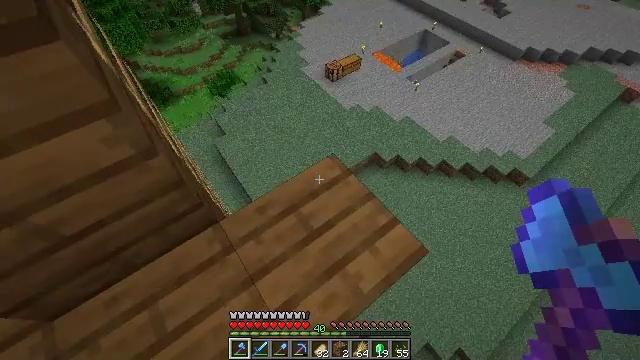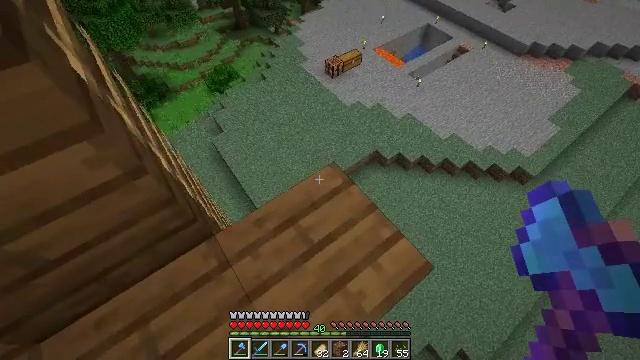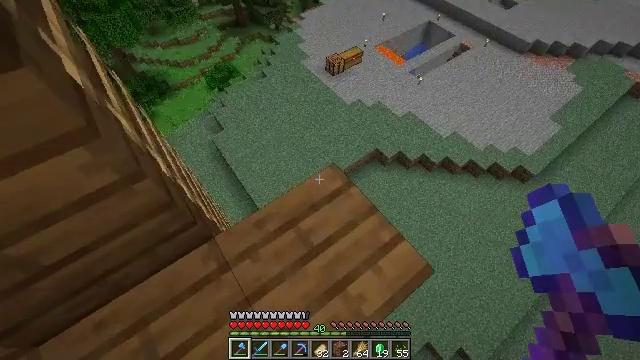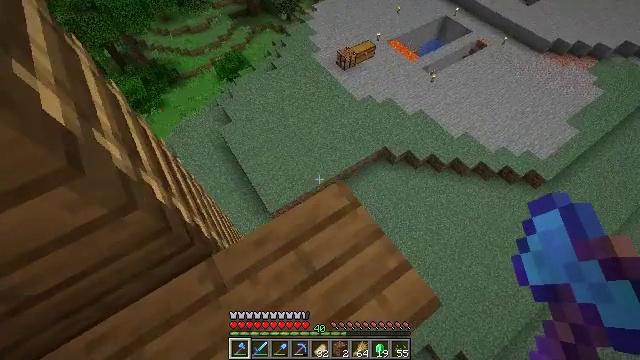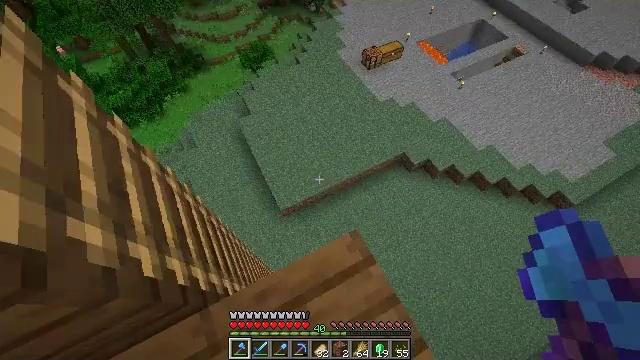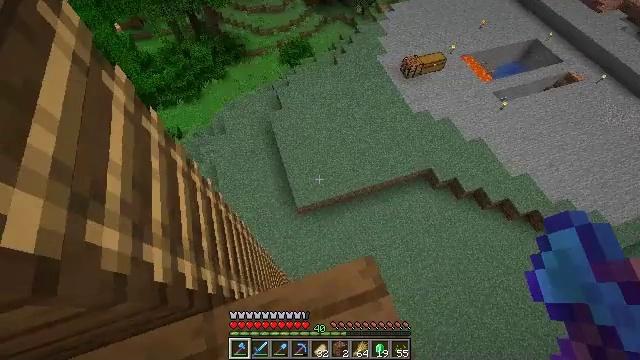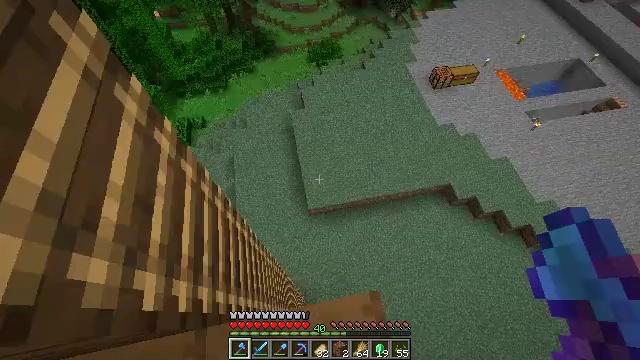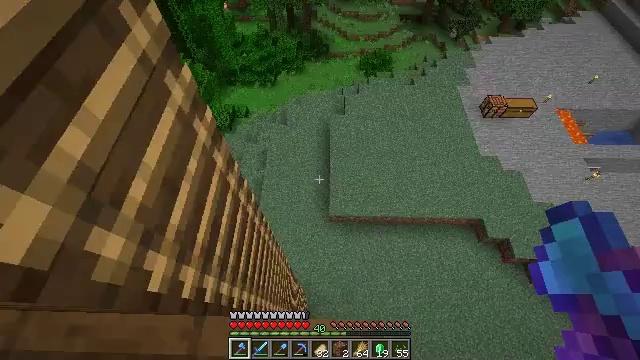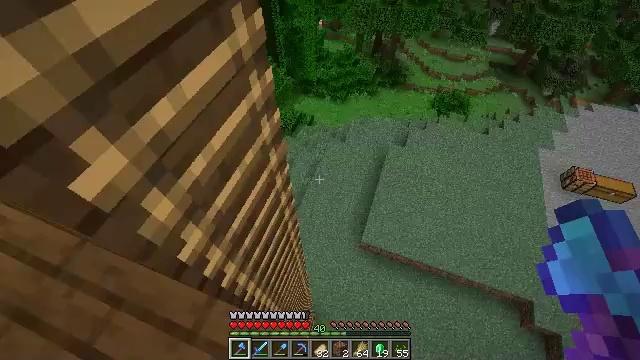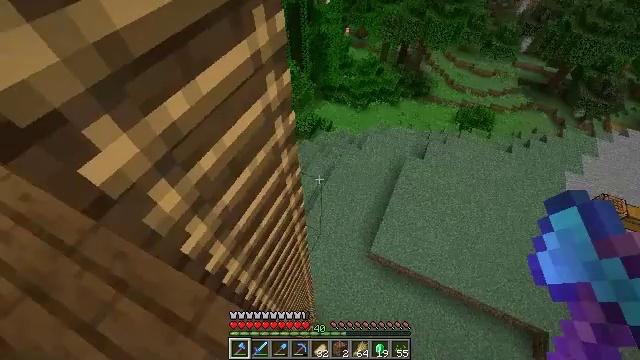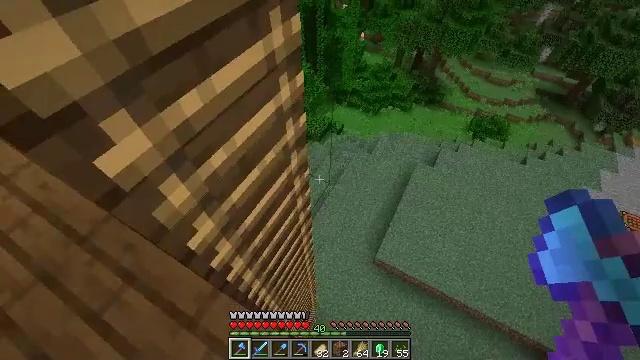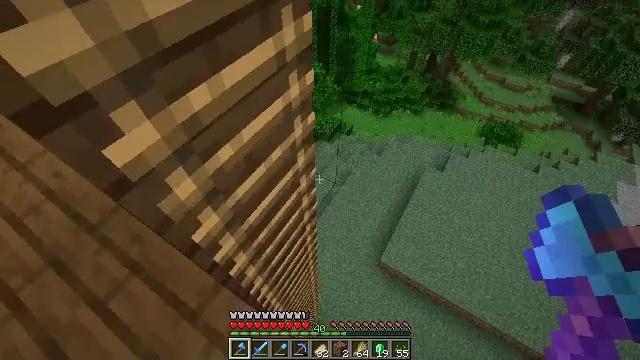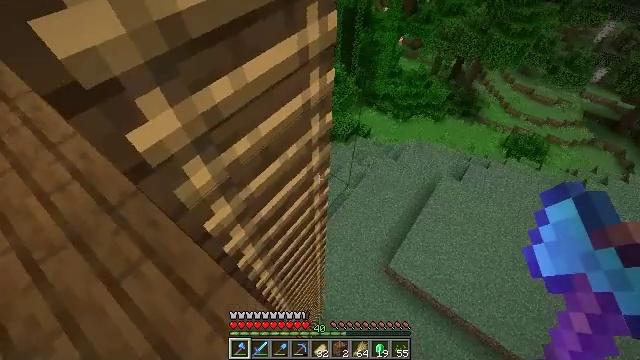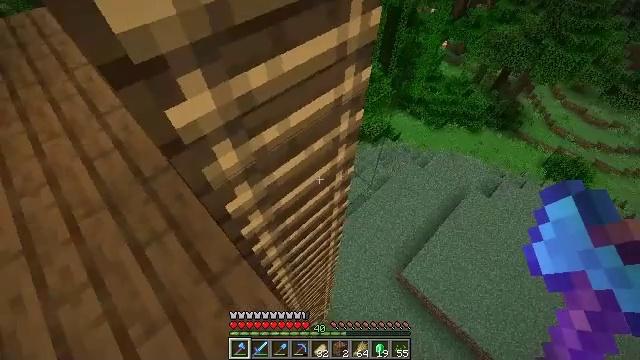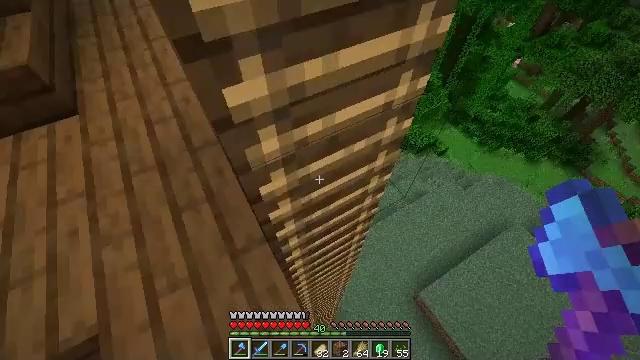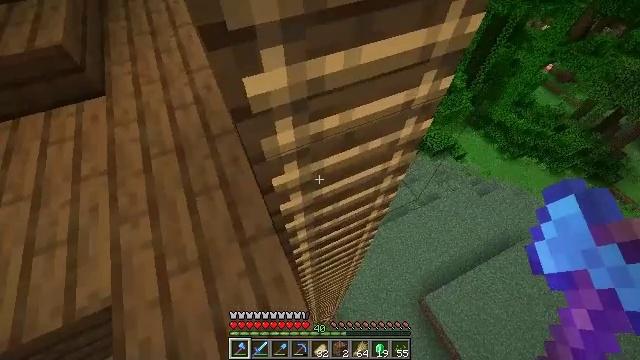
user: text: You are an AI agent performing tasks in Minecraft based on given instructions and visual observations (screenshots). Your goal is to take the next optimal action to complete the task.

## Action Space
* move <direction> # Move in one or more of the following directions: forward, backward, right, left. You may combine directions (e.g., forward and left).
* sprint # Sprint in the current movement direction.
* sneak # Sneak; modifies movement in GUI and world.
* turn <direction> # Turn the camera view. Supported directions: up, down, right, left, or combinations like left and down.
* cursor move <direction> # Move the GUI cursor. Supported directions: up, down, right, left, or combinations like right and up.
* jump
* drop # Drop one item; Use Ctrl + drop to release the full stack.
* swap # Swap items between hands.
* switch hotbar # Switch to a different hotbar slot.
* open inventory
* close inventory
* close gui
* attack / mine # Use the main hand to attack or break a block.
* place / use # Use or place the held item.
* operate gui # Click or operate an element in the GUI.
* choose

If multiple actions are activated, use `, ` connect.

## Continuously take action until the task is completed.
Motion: motion action
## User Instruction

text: Obtain a diamond hoe by crafting it with specific materials.
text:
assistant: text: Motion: move forward
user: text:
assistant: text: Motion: move forward
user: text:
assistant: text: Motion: move forward, turn left and down
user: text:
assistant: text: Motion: move forward, turn left and down
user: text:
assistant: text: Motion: move forward, turn left
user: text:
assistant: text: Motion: turn left
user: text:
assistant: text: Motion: turn left and up
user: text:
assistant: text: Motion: turn left and up
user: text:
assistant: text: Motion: turn left and up
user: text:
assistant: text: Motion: turn left
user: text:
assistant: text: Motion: turn left
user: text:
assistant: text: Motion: turn left
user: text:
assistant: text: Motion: turn left
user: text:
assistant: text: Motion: turn left
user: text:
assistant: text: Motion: turn left and down
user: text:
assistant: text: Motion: no_op
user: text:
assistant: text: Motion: move forward
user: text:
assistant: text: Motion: move forward, turn down
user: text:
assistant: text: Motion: move forward, turn down
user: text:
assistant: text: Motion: turn down
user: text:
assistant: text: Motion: turn down
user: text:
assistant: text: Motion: turn down
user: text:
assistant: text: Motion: turn down
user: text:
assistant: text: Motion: turn down
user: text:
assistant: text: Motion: turn down
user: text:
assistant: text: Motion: no_op
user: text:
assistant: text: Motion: turn left
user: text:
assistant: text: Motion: turn left
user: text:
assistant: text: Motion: turn left
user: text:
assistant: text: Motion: turn left